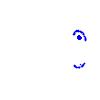
Particle: pion